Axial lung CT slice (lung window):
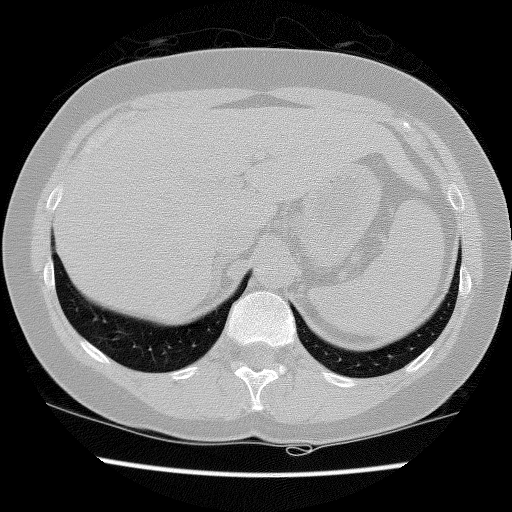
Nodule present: no